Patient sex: F
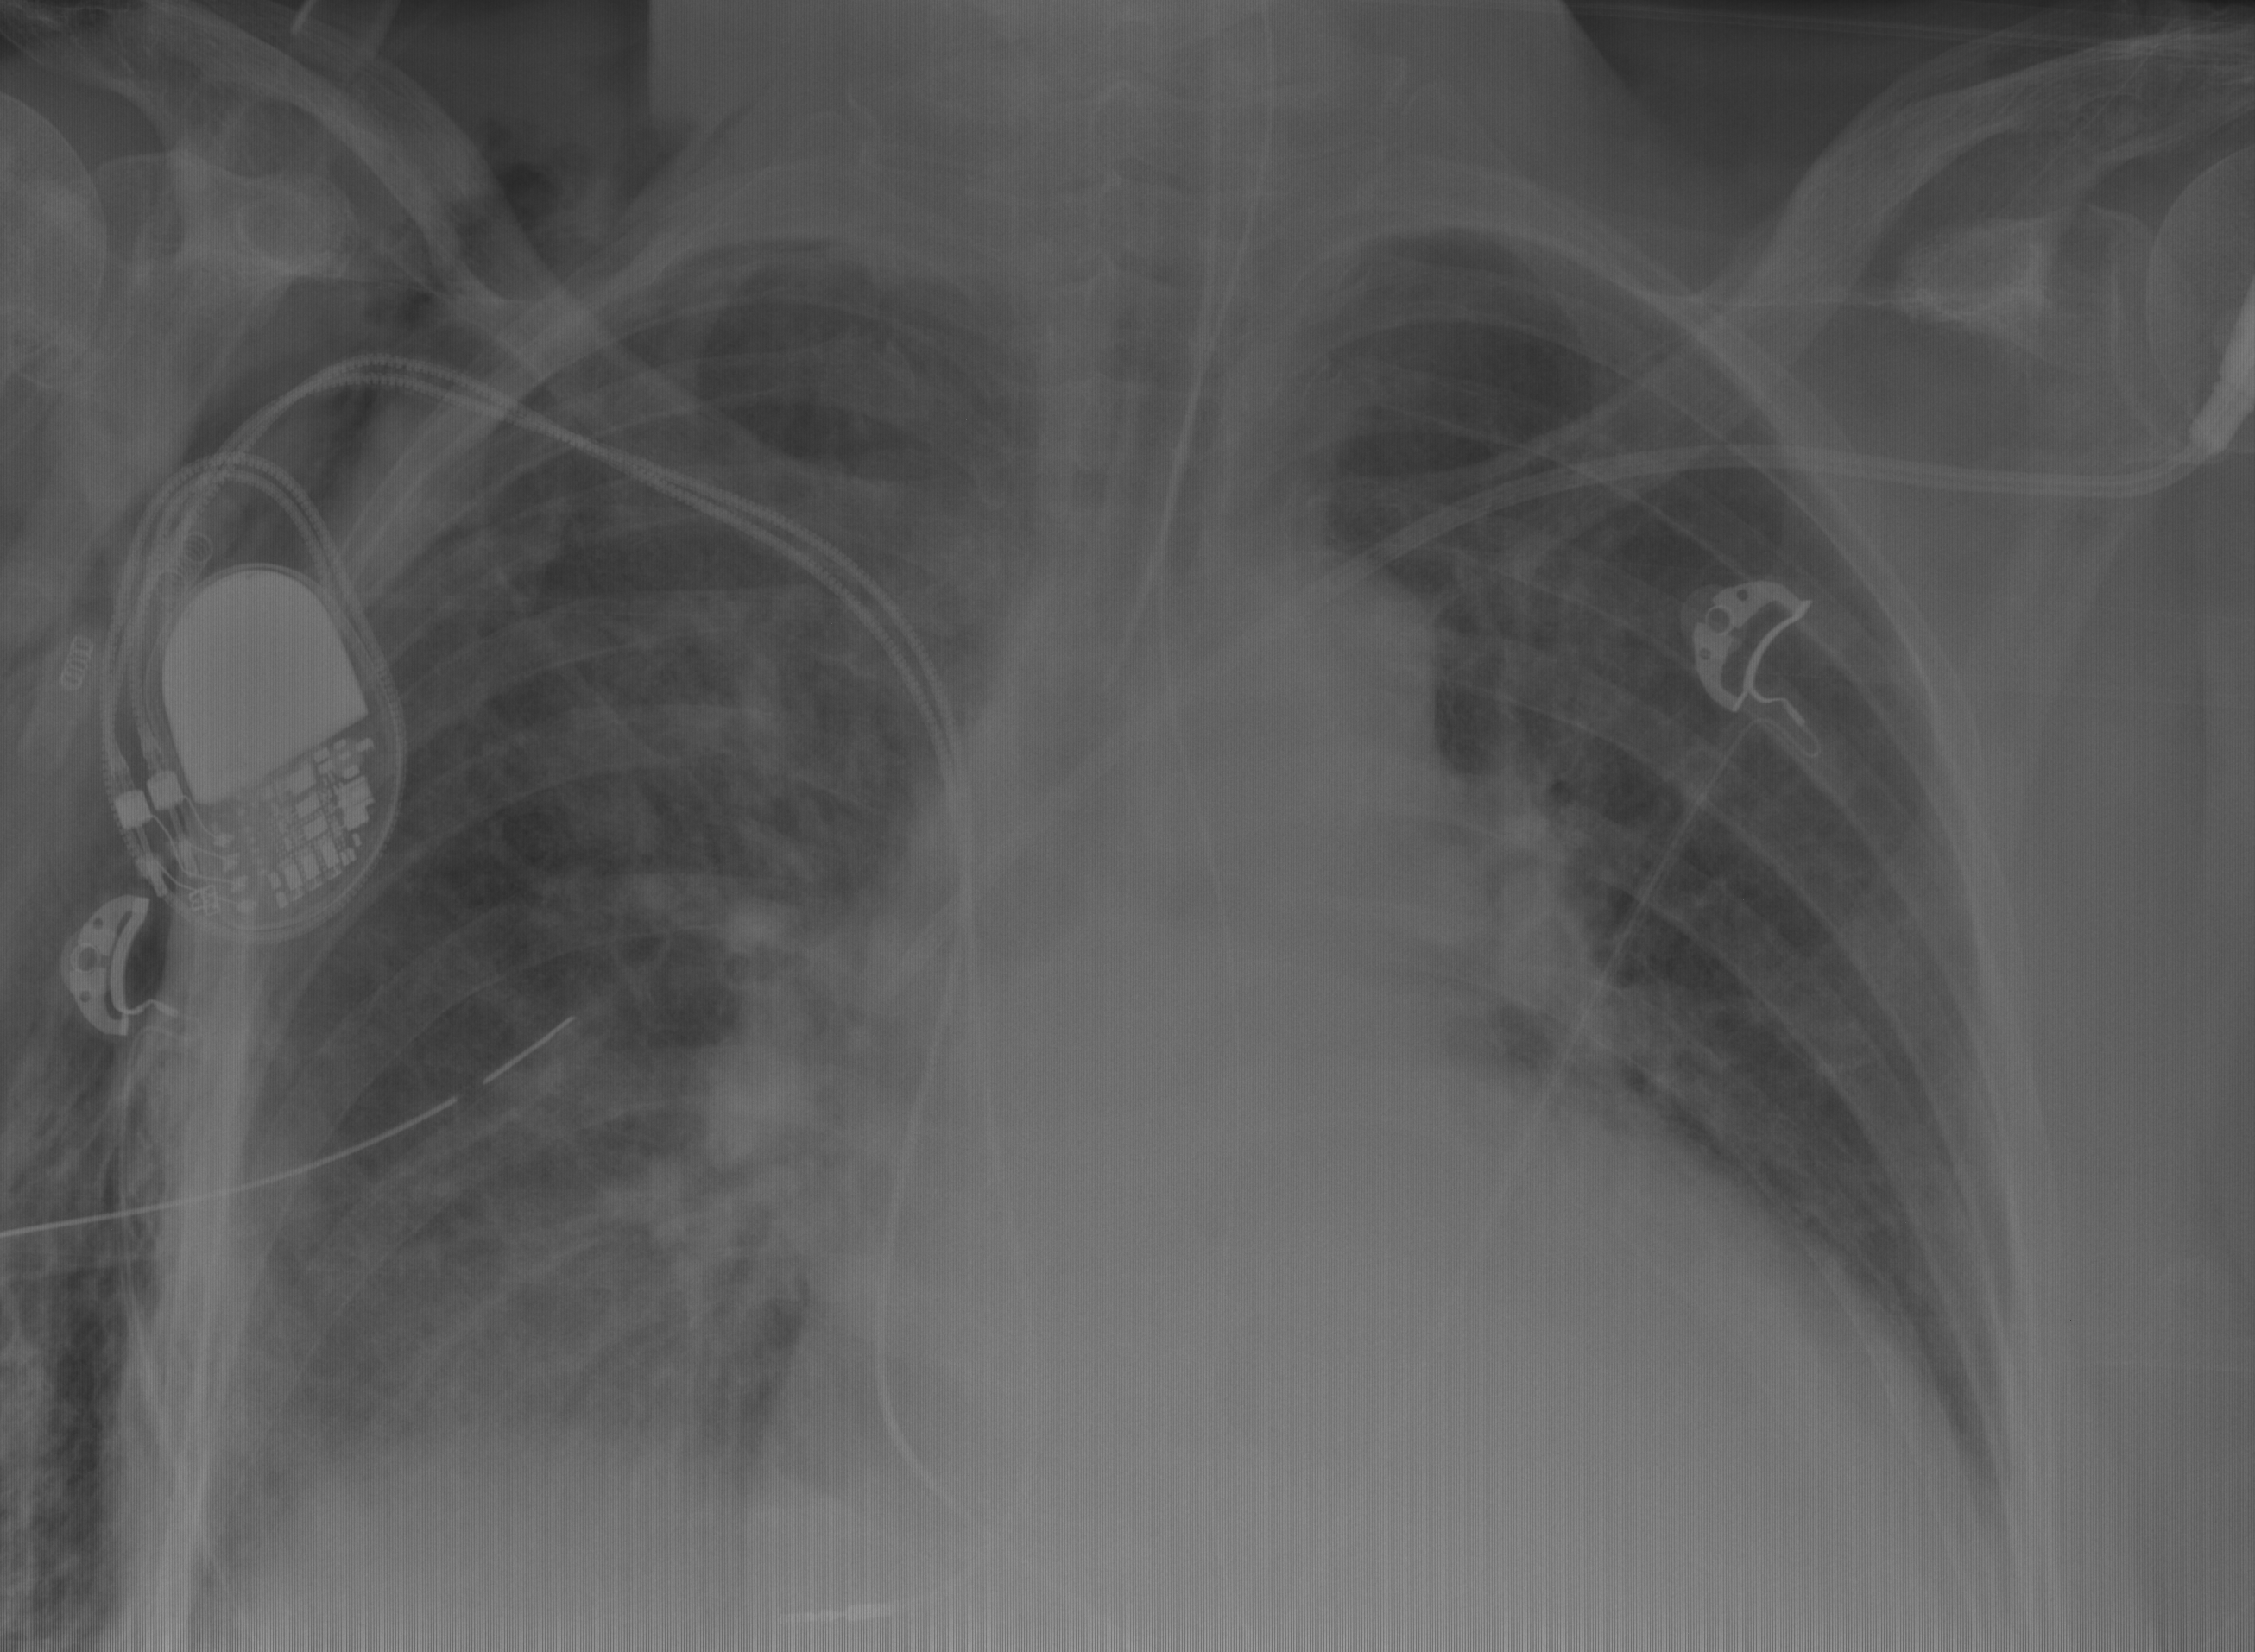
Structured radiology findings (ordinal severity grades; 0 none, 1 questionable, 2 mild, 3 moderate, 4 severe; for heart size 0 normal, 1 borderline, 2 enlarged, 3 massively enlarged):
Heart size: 3
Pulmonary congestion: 2
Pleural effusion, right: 2
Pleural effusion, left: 2
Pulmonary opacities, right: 2
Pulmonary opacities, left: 0
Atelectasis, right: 2
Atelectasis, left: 0